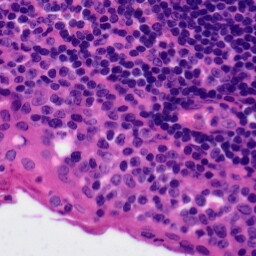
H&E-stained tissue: Tonsil